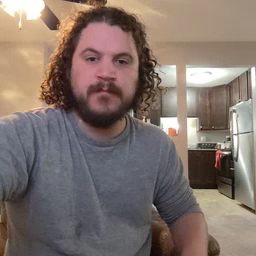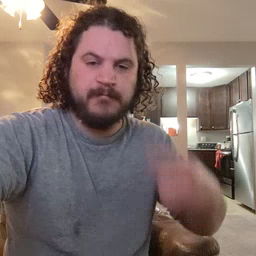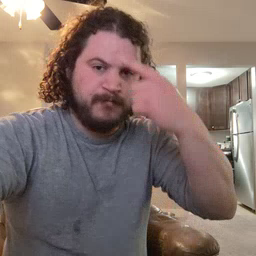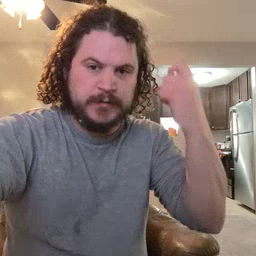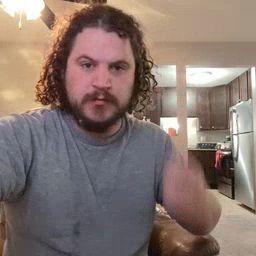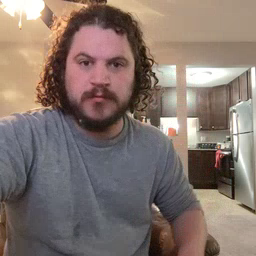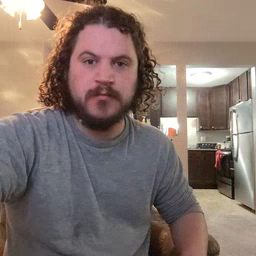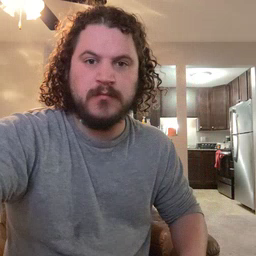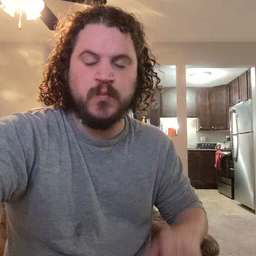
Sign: because